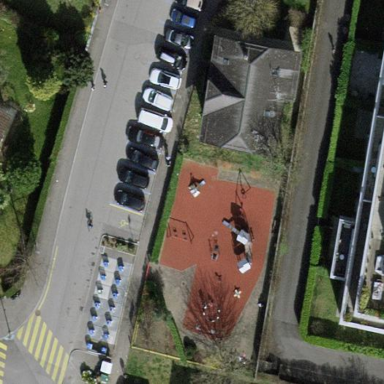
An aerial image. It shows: Playground area for leisure land.